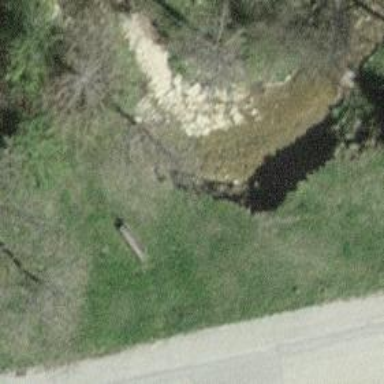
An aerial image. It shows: Bench.